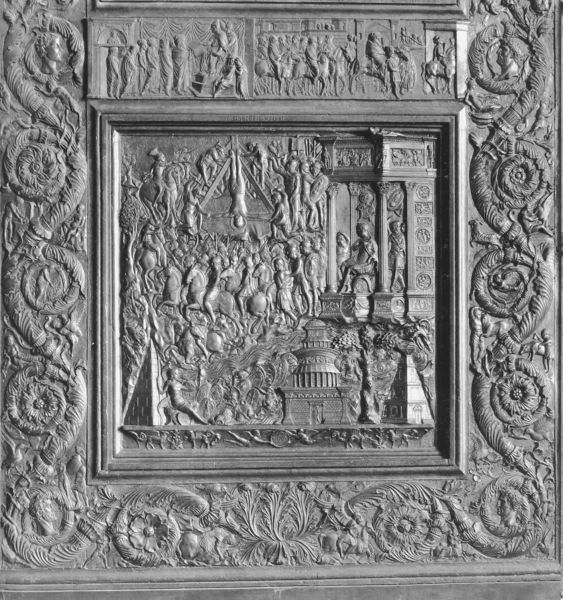
Titel: Bronzetür des Hauptportals von St. Peter
Künstler: Antonio Averlino
Standort: Rom, S. Pietro (EU - I - Latium)
Schlagwörter: himmel, kopf, mann, wasser, menschen, blume, blumen, frau, grau, köpfe, marmor, profil, schwarz, säule, säulen, tür, weiss, gebäude, haus, leute, ornament, wand, hinrichtung, mensch, rahmen, silber, stein, teller, bild, portrait, kirche, klassizismus, pflanzen, pferd, pferde, reiter, turm, ranken, skulptur, reiten, relief, schiff, bilderrahmen, figuren, krieg, kaiser, könig, thron, bordüre, ornamente, metall, farn, bronze, messing, gerüst, hängen, antike, kreuz, moschee, palast, schlange, herrscher, altar, rom, fries, portal, kreuzigung, teufel, tempel, macht, pyramide, aufhängen, petrus, szenen, verzierungen, drache, kapitol, relieff, bramante, folter, pyramiden, imperator, tresor, pharao, märtyrium, gehängter, stitze, 1820, pfeld